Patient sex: M
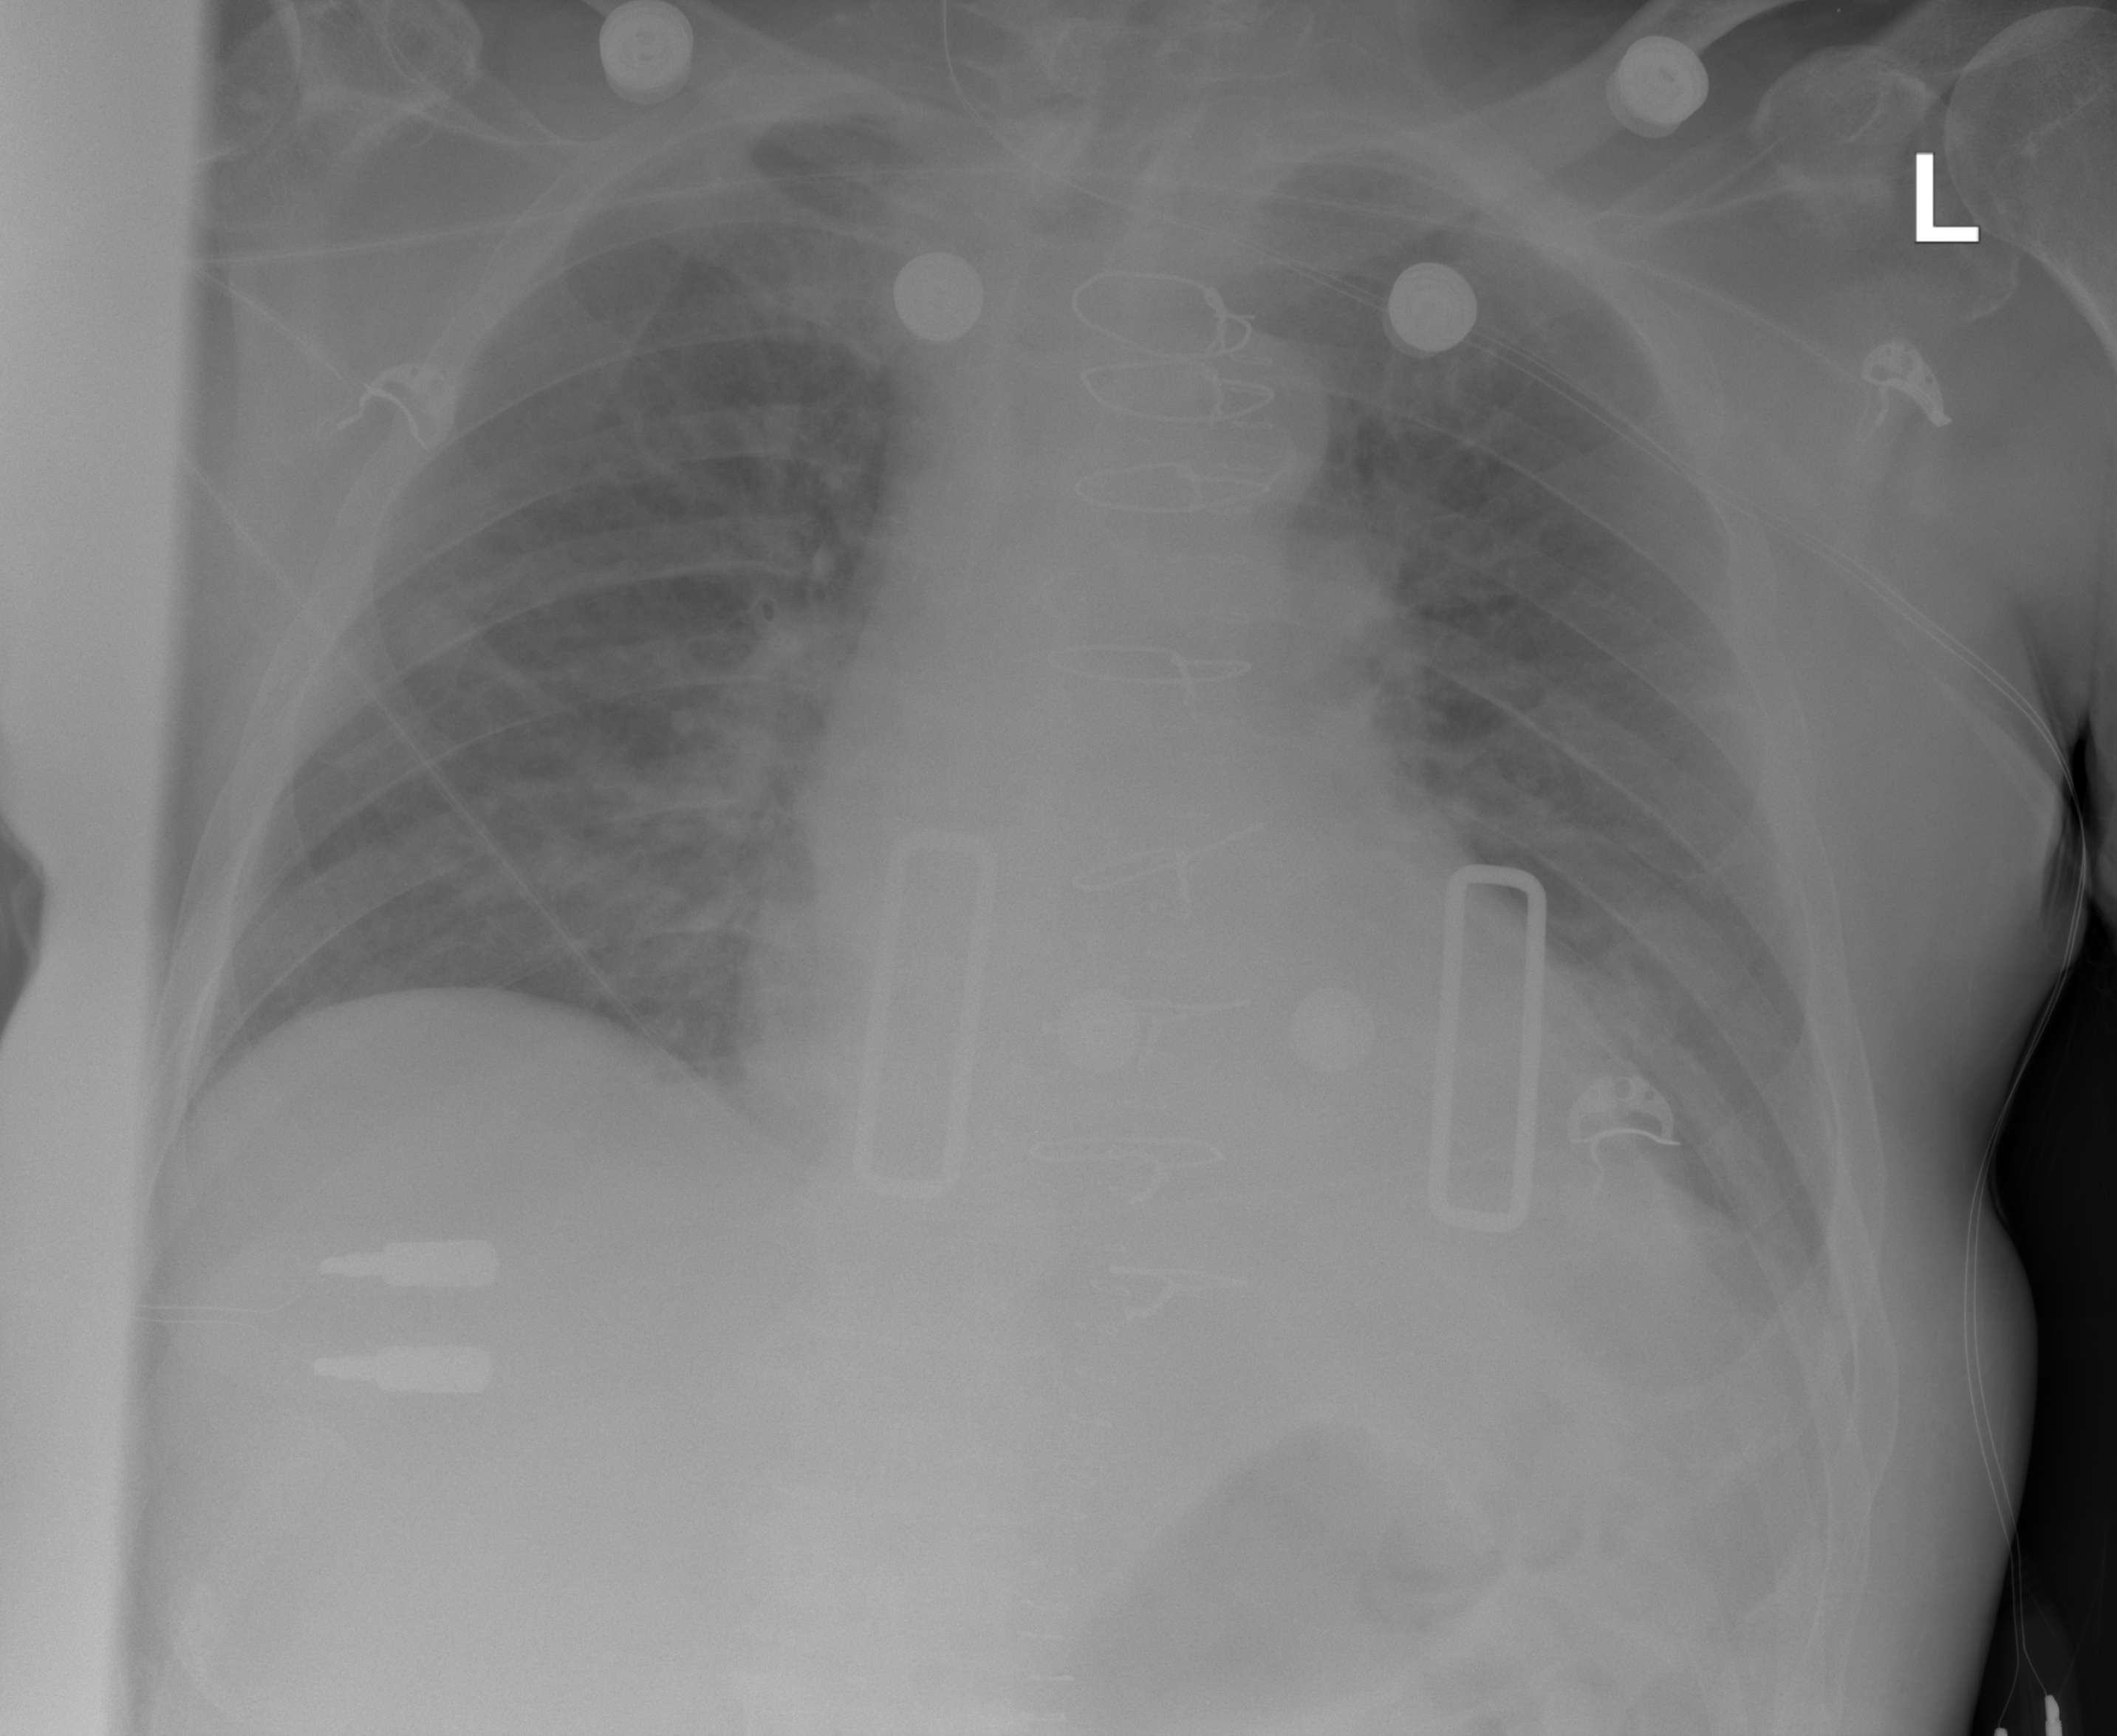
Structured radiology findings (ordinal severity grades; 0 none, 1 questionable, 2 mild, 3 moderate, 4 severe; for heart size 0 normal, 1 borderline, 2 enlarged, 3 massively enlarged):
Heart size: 1
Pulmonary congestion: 2
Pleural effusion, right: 0
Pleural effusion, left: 2
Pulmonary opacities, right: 1
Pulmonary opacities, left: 0
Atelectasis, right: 2
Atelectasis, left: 2